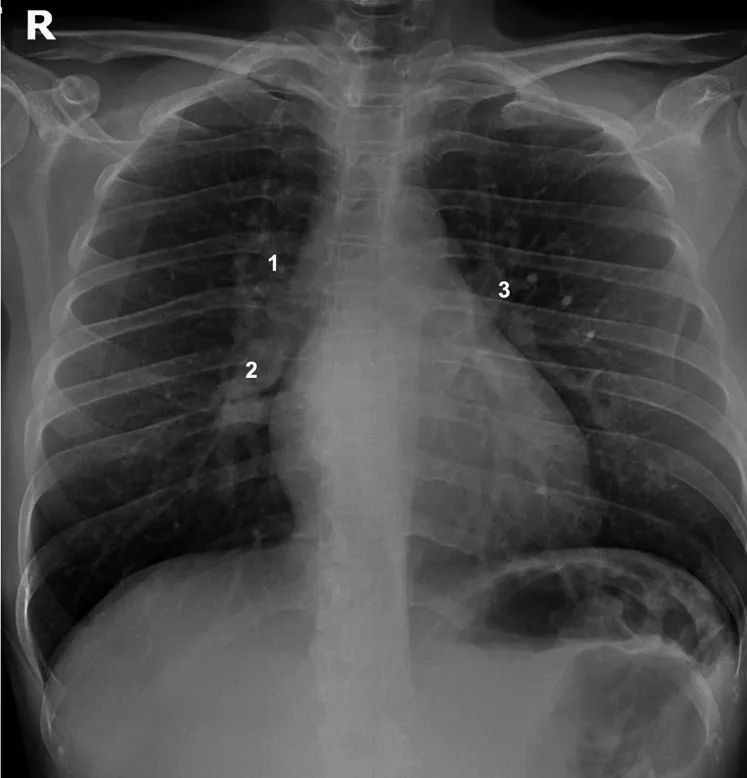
A; PA chest x-ray revealing the classic pattern of sarcoidosis: 123 sign or Garland's triad. The characteristics of this sign include mediastinal enlargement, usually right paratracheal (1) and bilateral hilar nodes, on the right (2) and left (3), due to lymphadenopathy. . PA, posteroanterior.
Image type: radiology (x_ray)